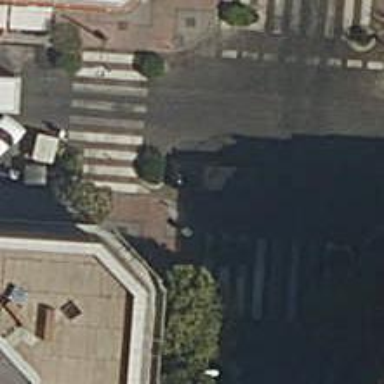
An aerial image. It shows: Sidewalk made of paving stones.